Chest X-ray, PA view. Patient: 44 years old, sex M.
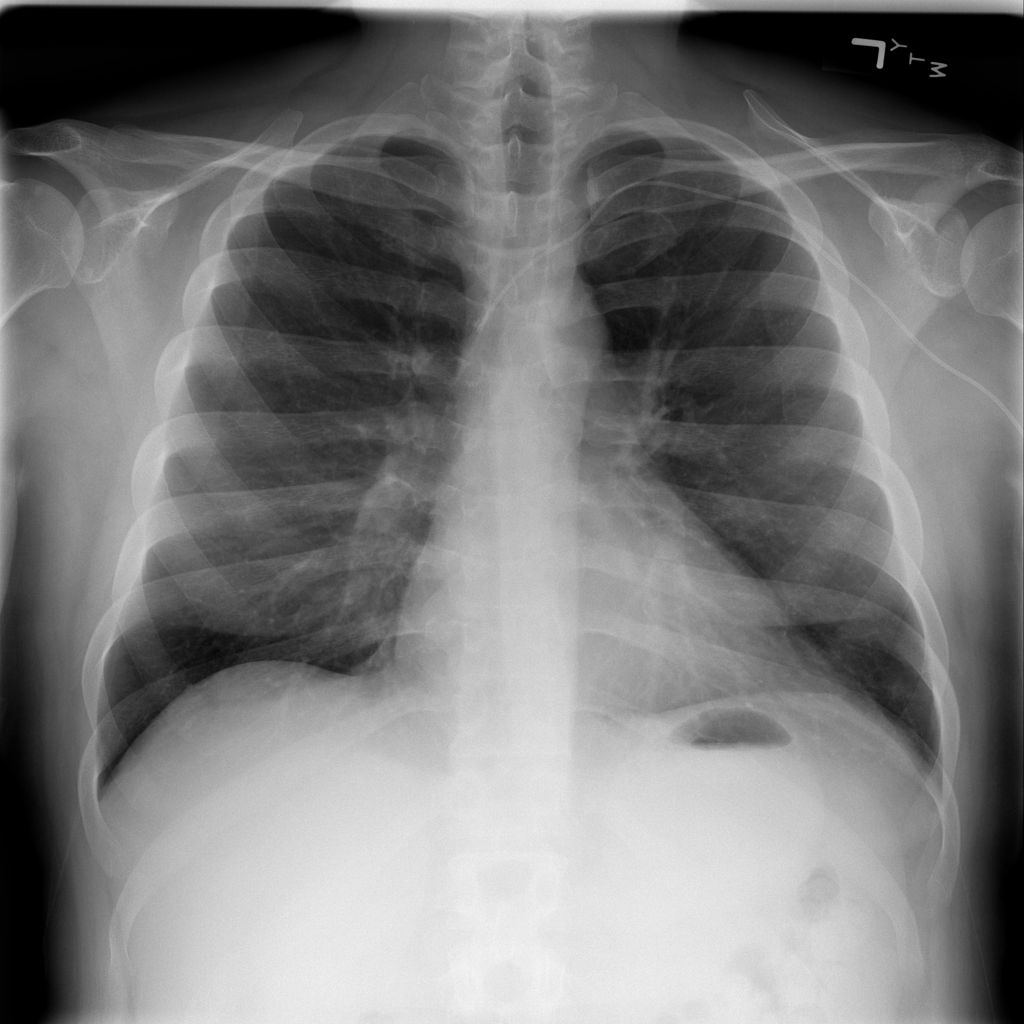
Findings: No Finding